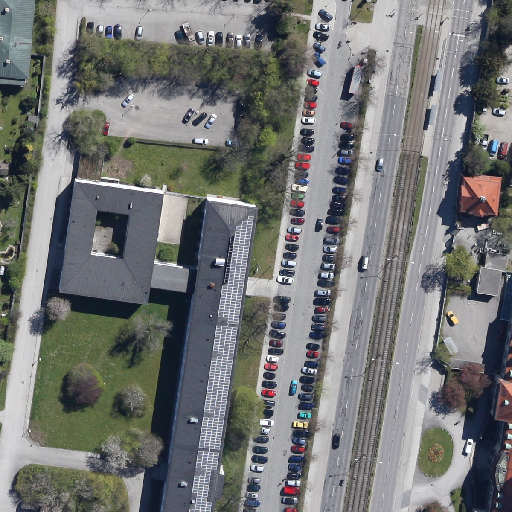
Referring expression: bikeway